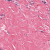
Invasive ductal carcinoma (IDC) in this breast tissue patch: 0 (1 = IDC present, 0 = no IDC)